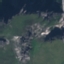
Land use / land cover: HerbaceousVegetation